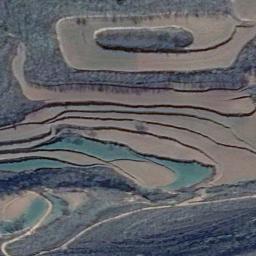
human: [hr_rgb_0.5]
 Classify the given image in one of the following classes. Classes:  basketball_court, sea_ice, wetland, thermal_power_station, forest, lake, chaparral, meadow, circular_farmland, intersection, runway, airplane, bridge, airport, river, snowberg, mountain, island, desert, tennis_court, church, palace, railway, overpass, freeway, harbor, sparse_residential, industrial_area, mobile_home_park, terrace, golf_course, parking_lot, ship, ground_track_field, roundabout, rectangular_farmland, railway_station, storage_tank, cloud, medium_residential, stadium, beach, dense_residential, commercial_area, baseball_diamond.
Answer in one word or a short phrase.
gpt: terrace